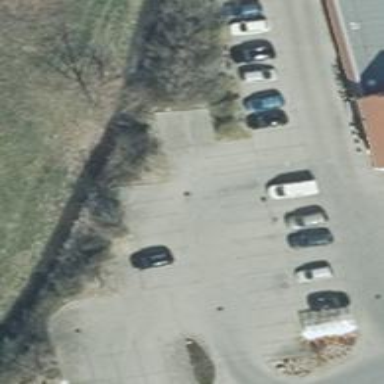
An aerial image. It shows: Parking aisle designated as service road.